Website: apple
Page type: orders-overview
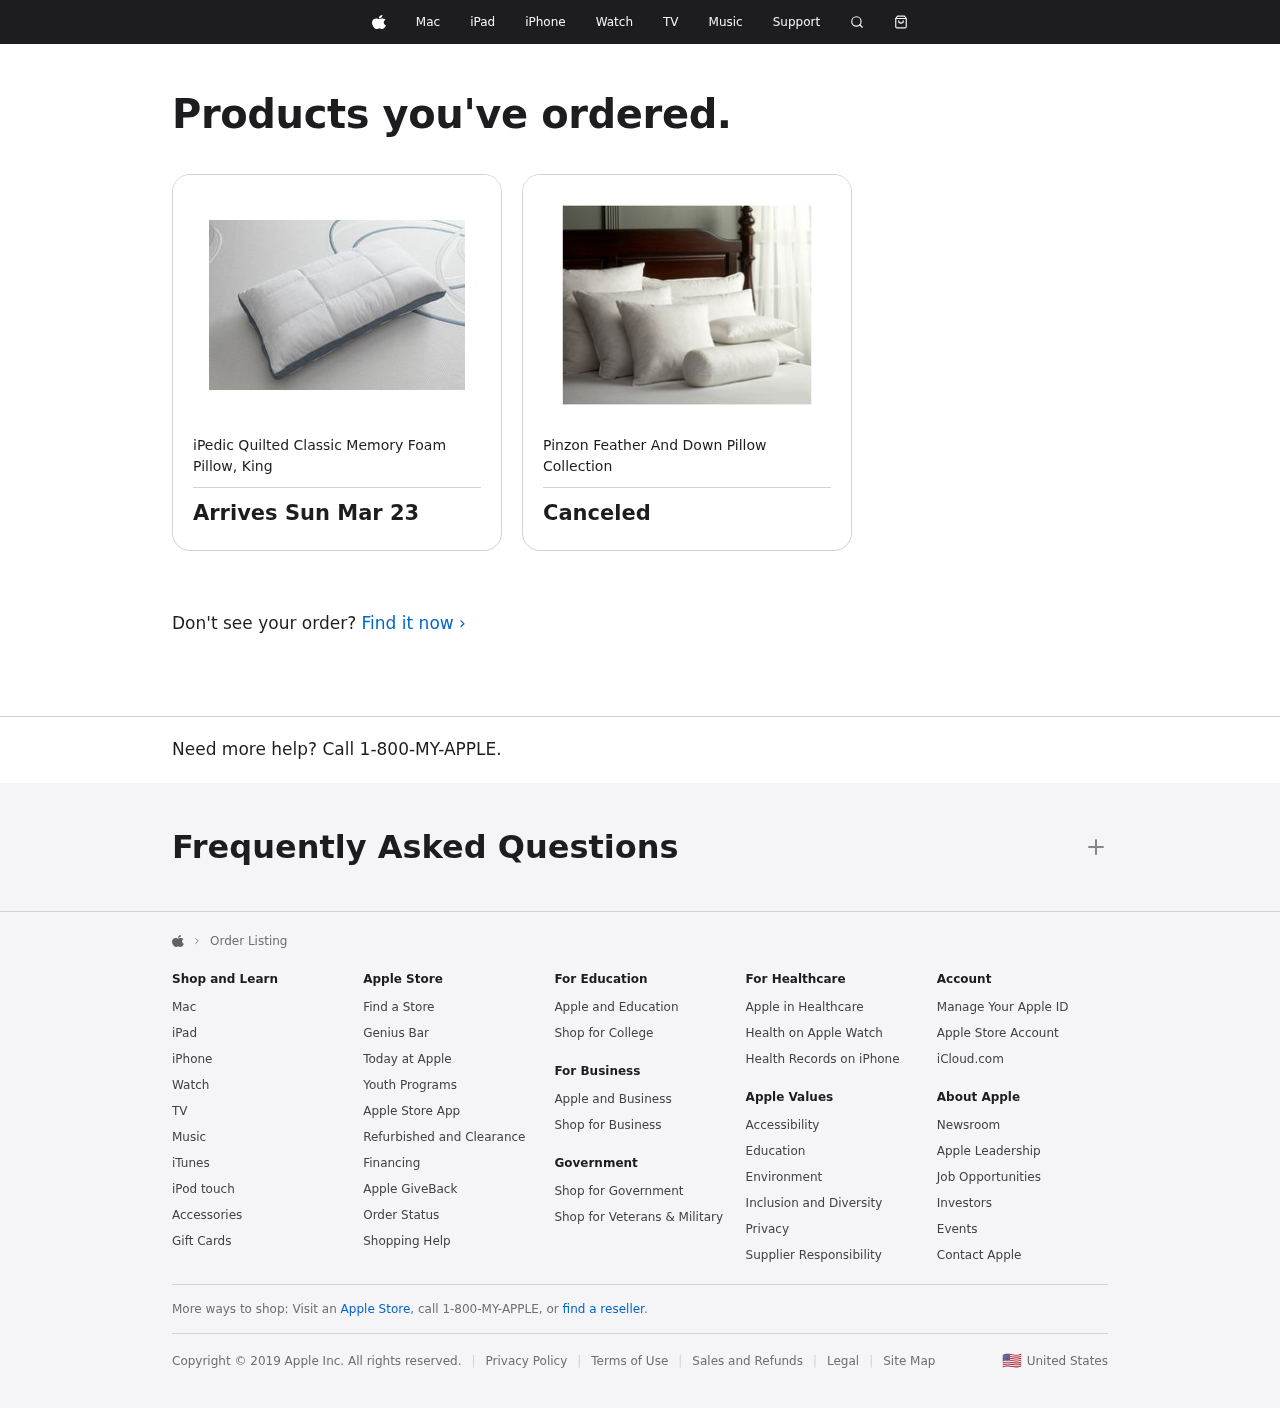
Product elements: key: PRODUCT1_NAME
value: iPedic Quilted Classic Memory Foam Pillow, King
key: PRODUCT2_NAME
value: Pinzon Feather And Down Pillow Collection
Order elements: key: ORDER_DELIVERY_DATE
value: Arrives Sun Mar 23